Field crop: maize
Growth stage: 2
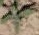
Species: atriplex